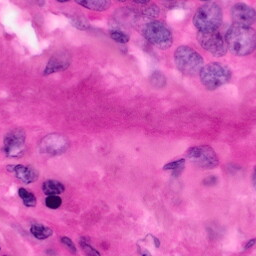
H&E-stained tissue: Pancreatic